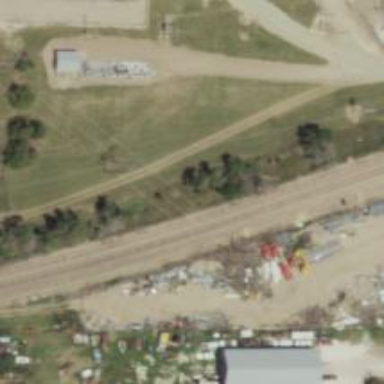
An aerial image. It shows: Railway siding with rails.